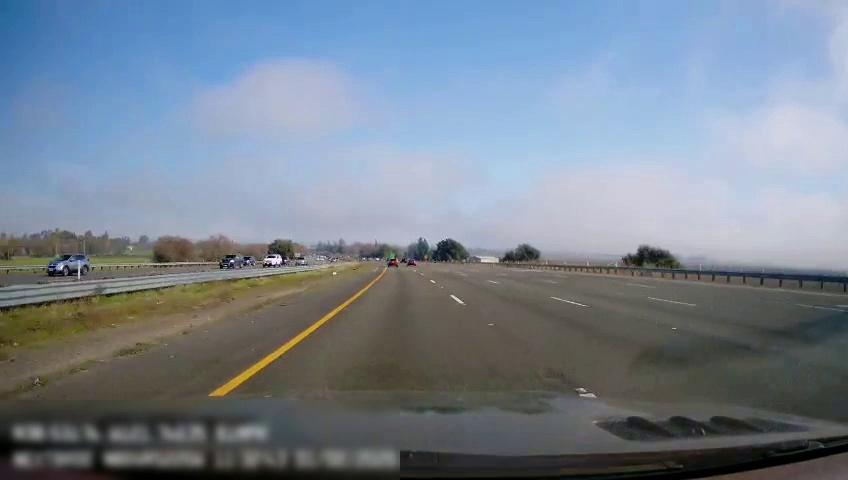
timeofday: Day
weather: Sunny
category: Drivable Space
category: Drivable Space
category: Vehicles | SUV
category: Vehicles | SUV
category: Vehicles | Truck
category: Vehicles | Car
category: Vehicles | Car
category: Lanes | Current Lane
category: Lanes | Current Lane
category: Lanes | Alternate Lane
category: Lanes | Alternate Lane
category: Lanes | Alternate Lane